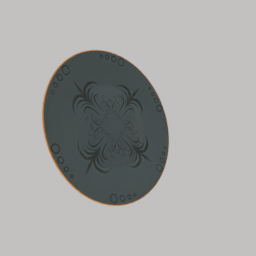
Label: tools